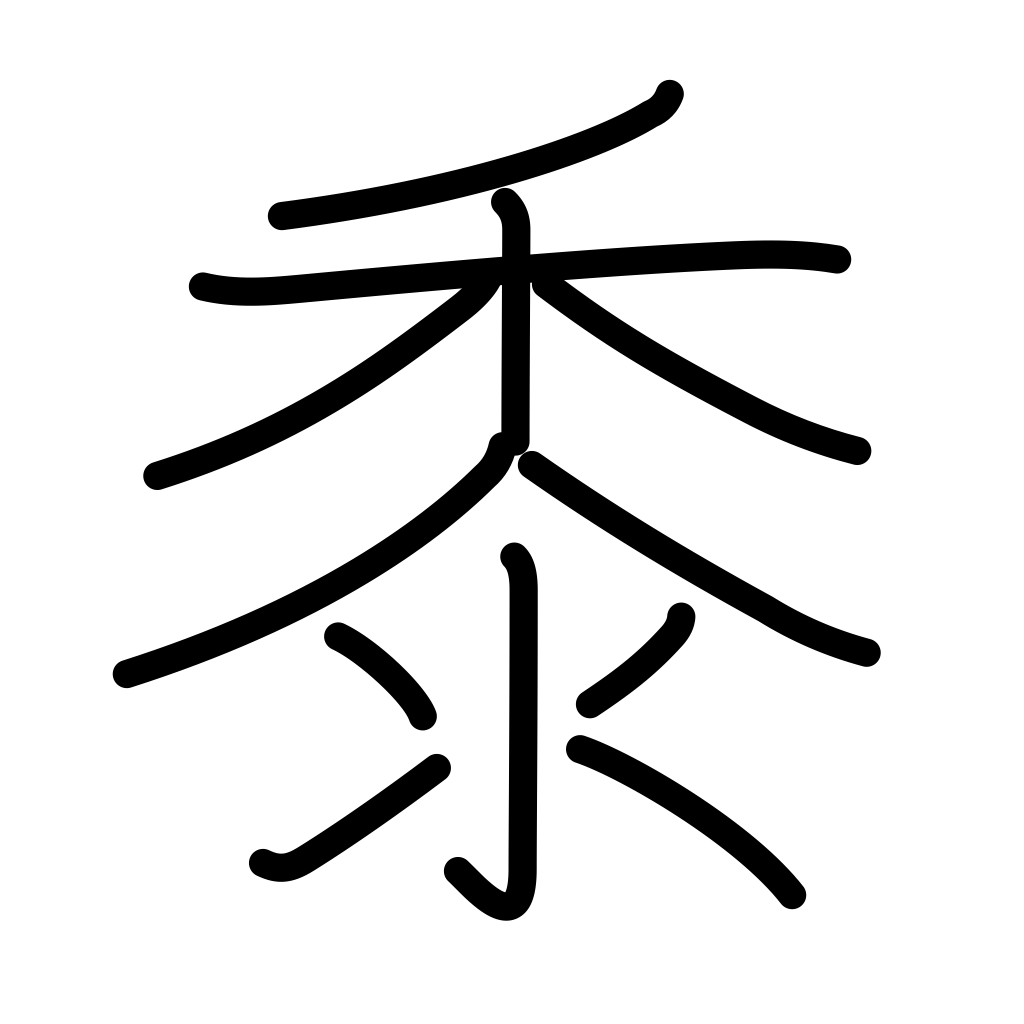
Meaning: millet